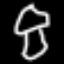
Label: mushroom